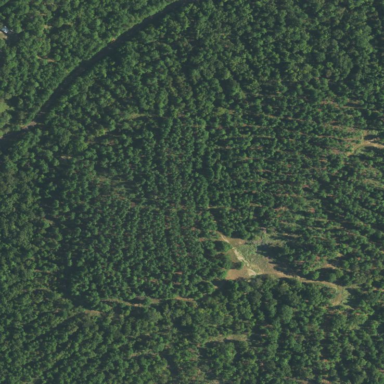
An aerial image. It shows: Evergreen forest with needle-leaved trees.